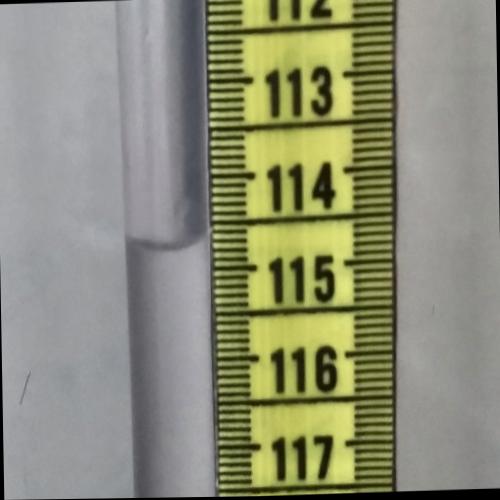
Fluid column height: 114.7 cm